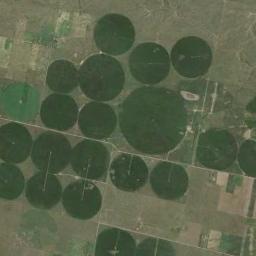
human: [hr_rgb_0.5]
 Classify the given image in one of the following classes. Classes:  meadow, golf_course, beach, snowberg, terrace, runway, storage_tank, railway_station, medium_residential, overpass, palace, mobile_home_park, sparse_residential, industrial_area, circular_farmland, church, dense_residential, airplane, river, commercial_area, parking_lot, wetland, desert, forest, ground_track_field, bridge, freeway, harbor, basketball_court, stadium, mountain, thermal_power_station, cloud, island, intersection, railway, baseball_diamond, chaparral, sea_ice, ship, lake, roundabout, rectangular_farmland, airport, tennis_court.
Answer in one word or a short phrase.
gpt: circular_farmland